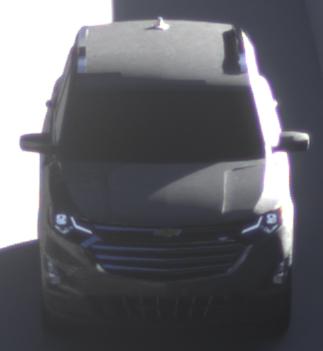
Make: Chevrolet
Model: Equinox
Detailed model: Gen. 2
Model produced from: 2015
Model produced until: 2017
Doors: 5
Color: gray
Road condition: dry road
Daytime: sunrise or sunset
Contrast: medium contrast